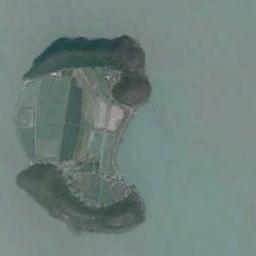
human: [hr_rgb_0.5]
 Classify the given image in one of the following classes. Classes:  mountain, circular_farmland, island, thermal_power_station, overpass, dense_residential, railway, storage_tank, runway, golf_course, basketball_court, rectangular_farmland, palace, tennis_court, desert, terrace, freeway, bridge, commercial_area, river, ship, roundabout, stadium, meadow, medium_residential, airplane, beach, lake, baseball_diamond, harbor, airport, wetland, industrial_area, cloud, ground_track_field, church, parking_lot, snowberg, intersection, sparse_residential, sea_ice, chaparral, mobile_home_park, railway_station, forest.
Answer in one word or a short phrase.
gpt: island